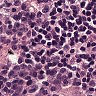
Metastatic tissue present: no